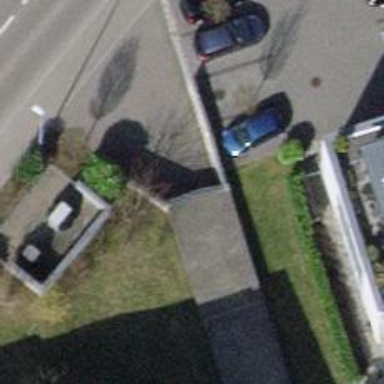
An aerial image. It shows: Parking entrance.